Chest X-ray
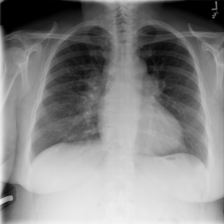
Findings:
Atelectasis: negative
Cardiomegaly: negative
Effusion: negative
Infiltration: negative
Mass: negative
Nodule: negative
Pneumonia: negative
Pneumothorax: negative
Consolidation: negative
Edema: negative
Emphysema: negative
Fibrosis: negative
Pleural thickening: negative
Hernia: negative